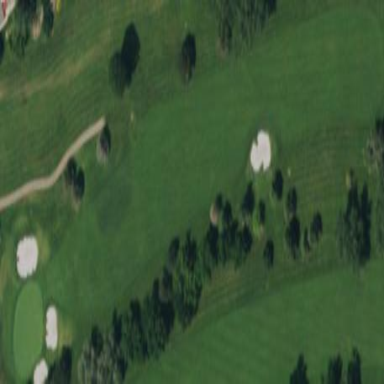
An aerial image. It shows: Scenic golf fairway.